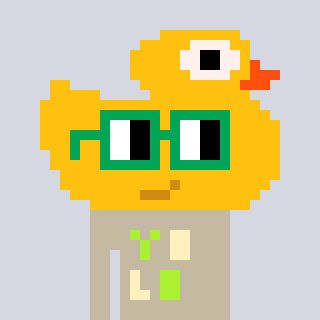
a pixel art character with square green glasses, a ducky-shaped head and a bege-colored body on a cool background